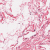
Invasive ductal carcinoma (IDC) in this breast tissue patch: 0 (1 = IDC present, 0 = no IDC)